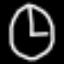
Label: clock